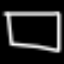
Label: square